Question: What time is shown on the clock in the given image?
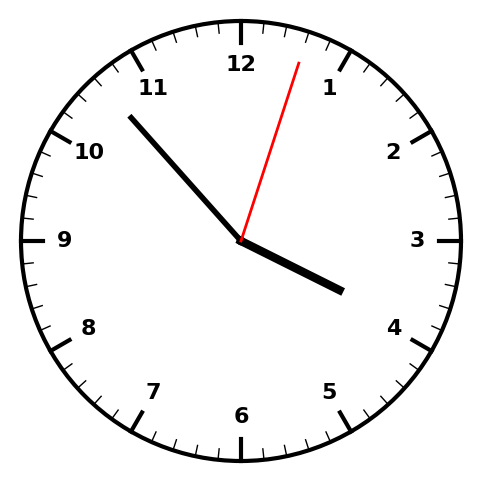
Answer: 03:53:03